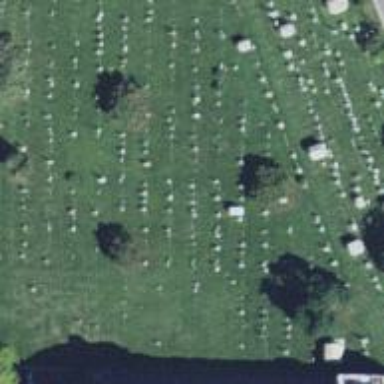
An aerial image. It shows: Sector in the cemetery.